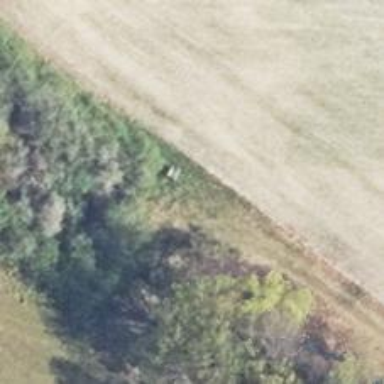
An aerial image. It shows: Hunting stand.